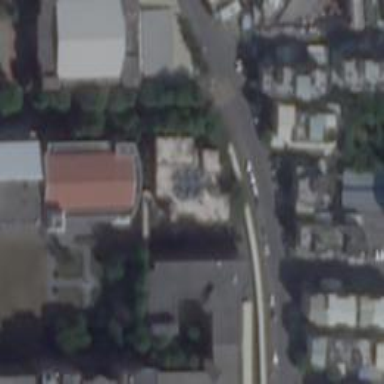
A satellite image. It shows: College building.